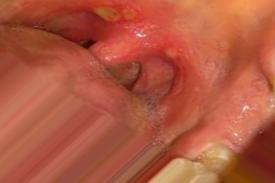
Condition: Mouth Ulcer